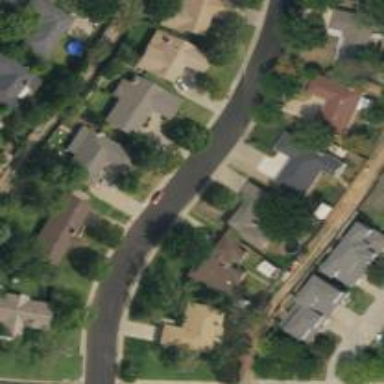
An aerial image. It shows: Residential road.